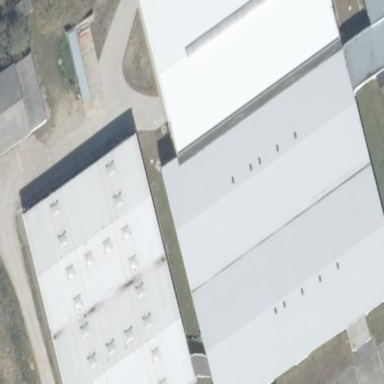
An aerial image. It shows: Commercial building.